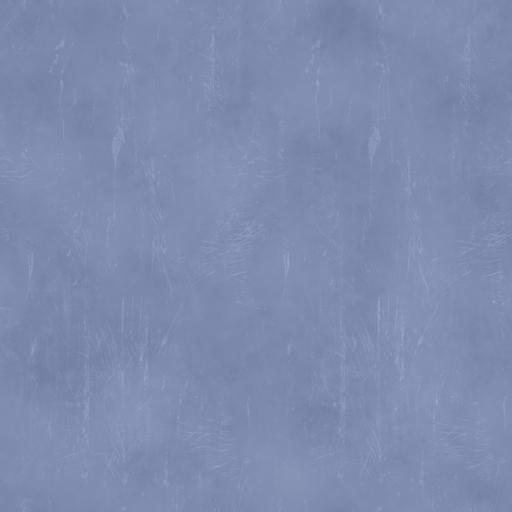
Tags: blue light plastic shiny smooth